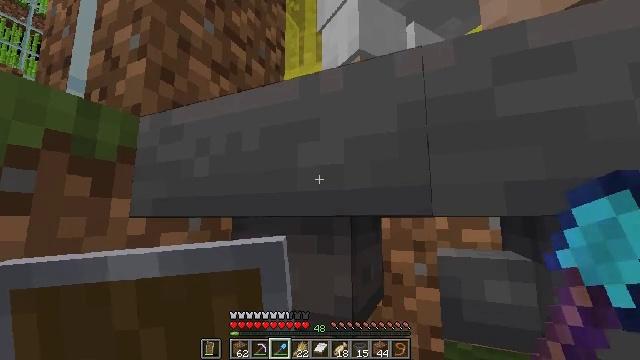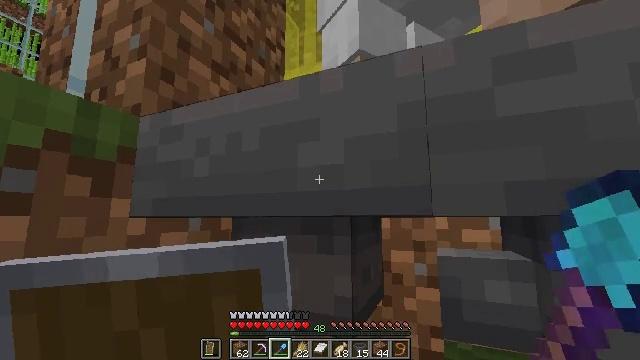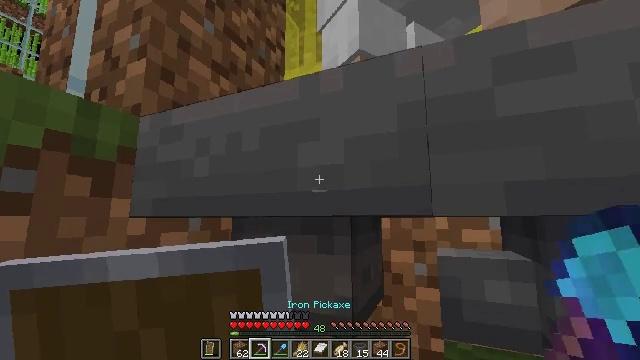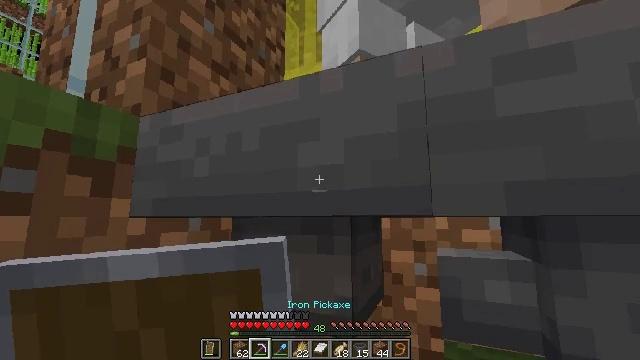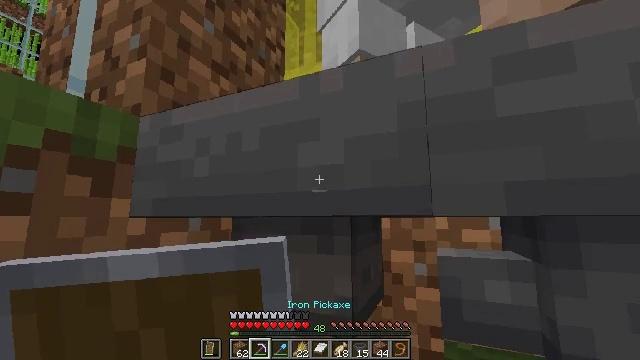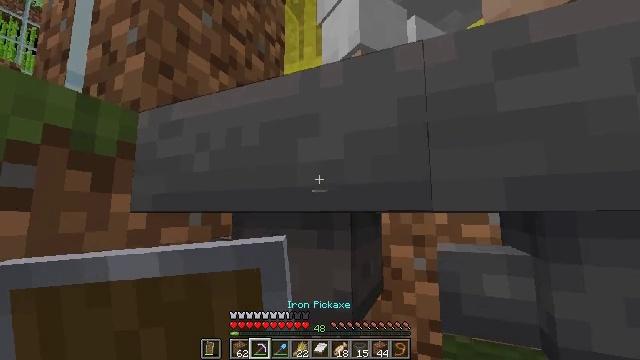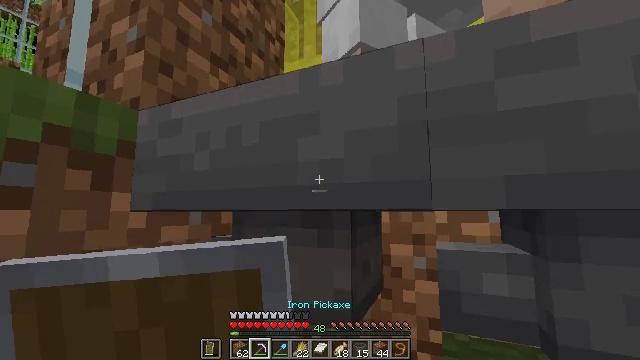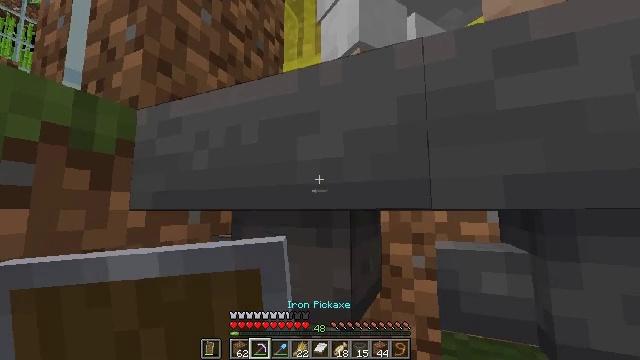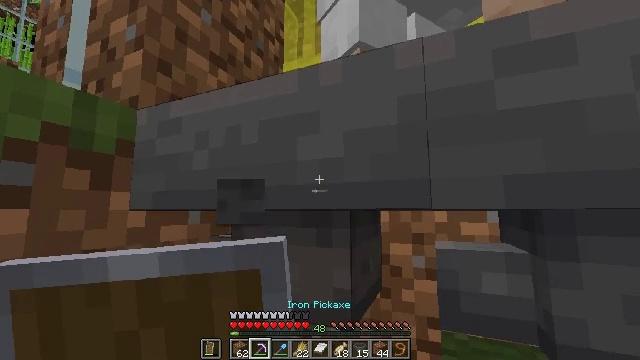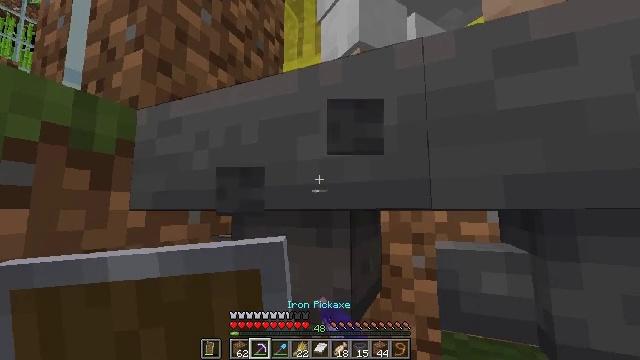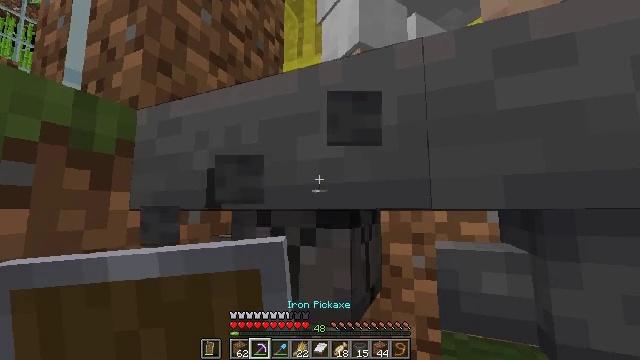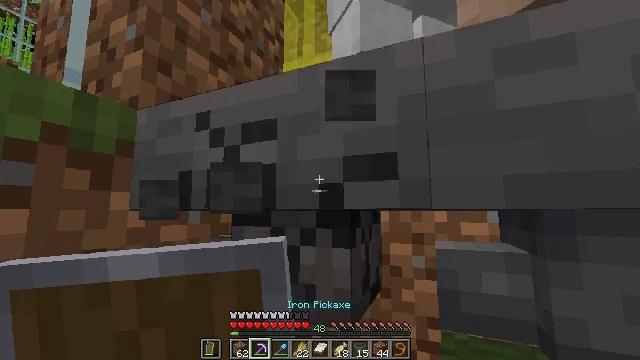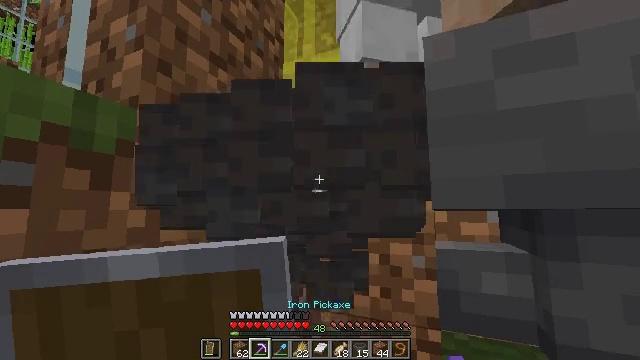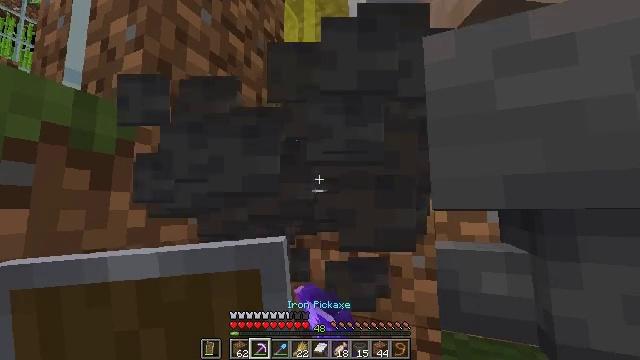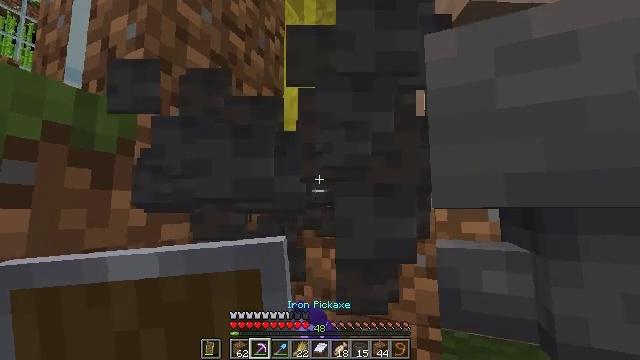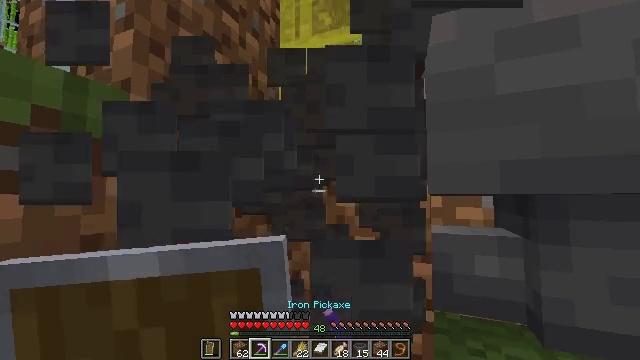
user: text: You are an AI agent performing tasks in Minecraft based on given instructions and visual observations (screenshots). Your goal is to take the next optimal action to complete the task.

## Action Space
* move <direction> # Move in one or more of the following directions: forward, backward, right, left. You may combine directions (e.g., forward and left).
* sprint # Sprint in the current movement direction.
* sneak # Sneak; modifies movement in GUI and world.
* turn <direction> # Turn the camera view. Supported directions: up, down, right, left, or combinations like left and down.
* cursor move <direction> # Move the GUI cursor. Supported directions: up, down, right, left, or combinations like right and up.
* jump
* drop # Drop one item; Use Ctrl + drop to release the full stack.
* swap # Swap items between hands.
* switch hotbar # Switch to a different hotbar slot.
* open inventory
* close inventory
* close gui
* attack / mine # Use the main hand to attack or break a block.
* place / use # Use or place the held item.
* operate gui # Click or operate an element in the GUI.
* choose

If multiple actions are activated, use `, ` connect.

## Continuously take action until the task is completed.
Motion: motion action
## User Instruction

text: Mine the hopper to collect it.
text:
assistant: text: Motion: no_op
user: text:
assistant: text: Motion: no_op
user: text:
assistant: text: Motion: no_op
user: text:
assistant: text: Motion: no_op
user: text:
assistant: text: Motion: turn down
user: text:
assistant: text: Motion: no_op
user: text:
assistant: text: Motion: no_op
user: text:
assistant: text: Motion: attack / mine
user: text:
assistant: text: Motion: attack / mine
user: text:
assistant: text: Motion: attack / mine
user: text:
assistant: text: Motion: attack / mine
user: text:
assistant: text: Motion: attack / mine
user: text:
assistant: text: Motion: attack / mine
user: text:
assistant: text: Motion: no_op
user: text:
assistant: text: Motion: turn down
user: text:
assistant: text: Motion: turn right and down
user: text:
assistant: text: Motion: no_op